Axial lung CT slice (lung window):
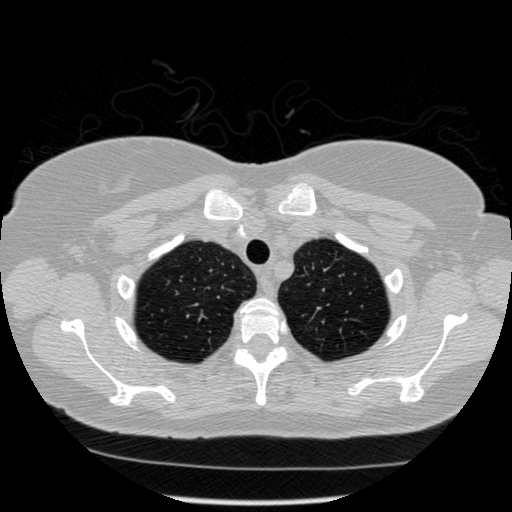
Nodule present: no